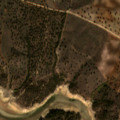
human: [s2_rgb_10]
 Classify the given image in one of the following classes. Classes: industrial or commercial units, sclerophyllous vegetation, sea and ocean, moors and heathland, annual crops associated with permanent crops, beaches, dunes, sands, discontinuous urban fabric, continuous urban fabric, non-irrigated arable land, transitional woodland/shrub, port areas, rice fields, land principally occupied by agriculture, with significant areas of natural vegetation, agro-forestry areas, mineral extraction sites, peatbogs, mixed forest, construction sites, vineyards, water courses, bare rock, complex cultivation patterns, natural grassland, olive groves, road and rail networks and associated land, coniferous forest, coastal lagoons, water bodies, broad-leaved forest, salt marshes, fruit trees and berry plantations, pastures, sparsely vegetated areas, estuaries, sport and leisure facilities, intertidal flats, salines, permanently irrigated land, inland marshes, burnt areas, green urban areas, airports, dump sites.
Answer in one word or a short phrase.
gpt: non-irrigated arable land, permanently irrigated land, olive groves, agro-forestry areas, broad-leaved forest, water bodies